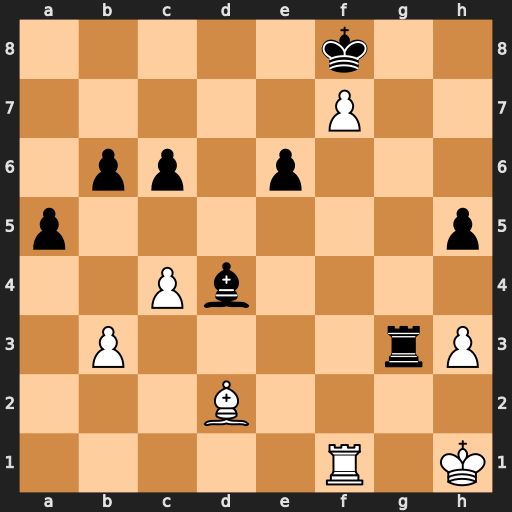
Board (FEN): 5k2/5P2/1pp1p3/p6p/2Pb4/1P4rP/3B4/5R1K
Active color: w
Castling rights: -
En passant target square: -
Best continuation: Bf4 Rxh3+ Kg2